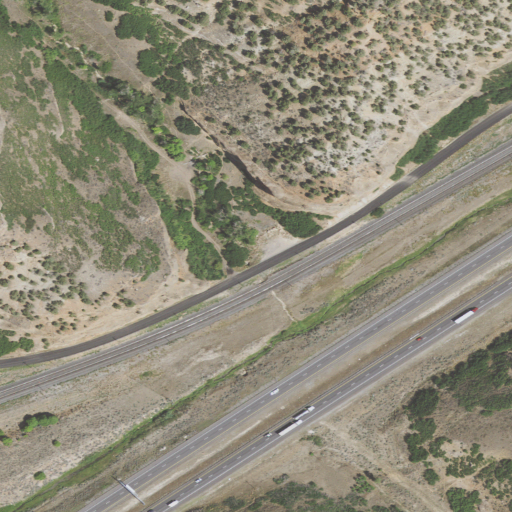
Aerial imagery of valley in Utah named Bear Hollow containing shrub, open development, medium intensity development, evergreen forest, deciduous forest, and low intensity development